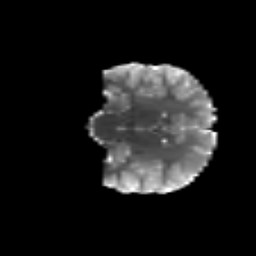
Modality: T2w
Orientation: coronal
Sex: female
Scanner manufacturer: siemens
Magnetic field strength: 3 T
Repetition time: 5 s
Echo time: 0.071 s